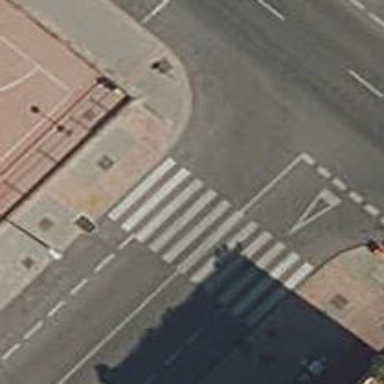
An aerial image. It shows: Marked crossing with traffic-calming table.